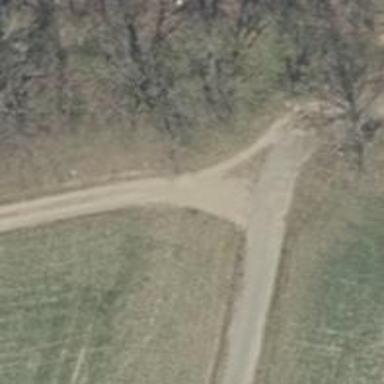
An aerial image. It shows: Ground path.